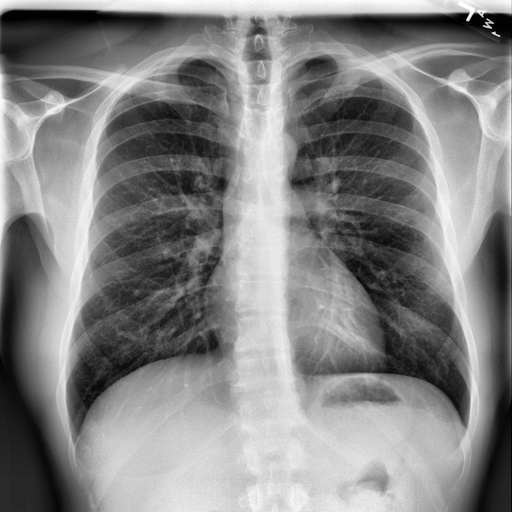
Finding: NORMAL